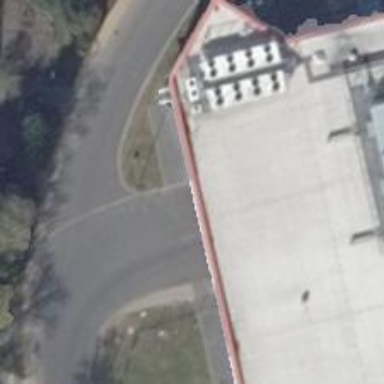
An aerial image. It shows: Parking entrance.